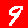
Digit: 9